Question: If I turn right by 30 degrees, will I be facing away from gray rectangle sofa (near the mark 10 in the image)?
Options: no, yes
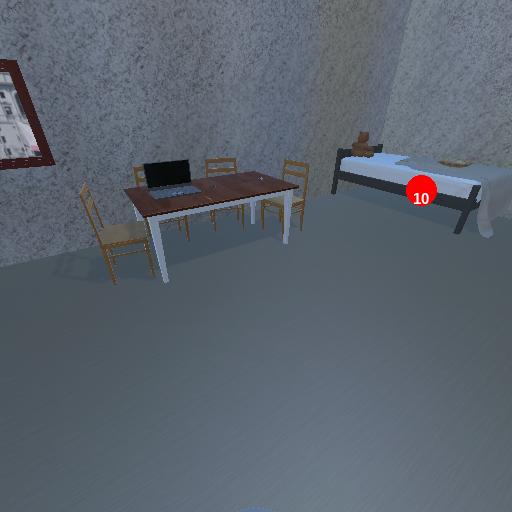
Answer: no